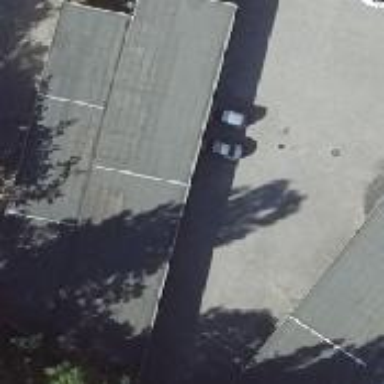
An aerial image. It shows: Group of garages.